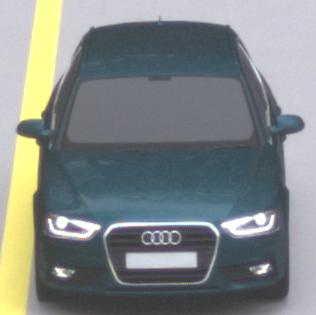
Make: Audi
Model: A4 Avant 1.8 TFSI
Detailed model: A4 (B8) Avant
Model produced from: 2012/02
Model produced until: 2015/04
Doors: 5
Color: blue
Road condition: dry road
Daytime: morning or afternoon
Contrast: low contrast